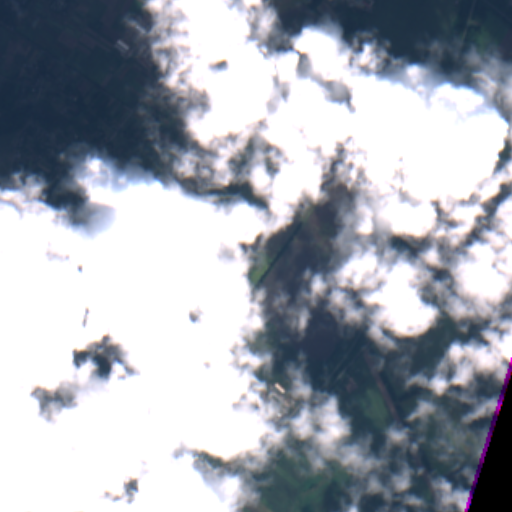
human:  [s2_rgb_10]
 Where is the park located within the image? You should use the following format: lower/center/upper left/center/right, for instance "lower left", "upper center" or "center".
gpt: The park is located in the upper left of the image.
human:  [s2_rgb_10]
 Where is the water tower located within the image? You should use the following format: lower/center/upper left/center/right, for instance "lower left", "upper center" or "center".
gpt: The water tower is located in the center left of the image.
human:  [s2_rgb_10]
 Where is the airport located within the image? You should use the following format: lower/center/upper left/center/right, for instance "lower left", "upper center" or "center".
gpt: There is no airport in the image.